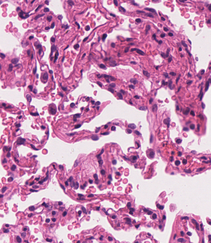
Tumor epithelial tissue: no
Tumor-associated stroma tissue: no
Normal tissue: yes